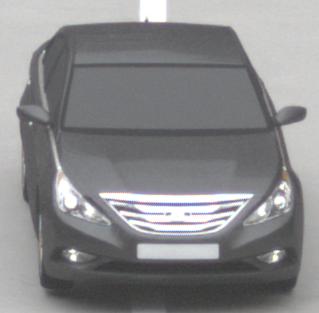
Make: Hyundai
Model: Sonata
Detailed model: Gen. 6 YF
Model produced from: 2009
Model produced until: 2016
Doors: 4
Color: gray
Road condition: dry road
Daytime: morning or afternoon
Contrast: low contrast